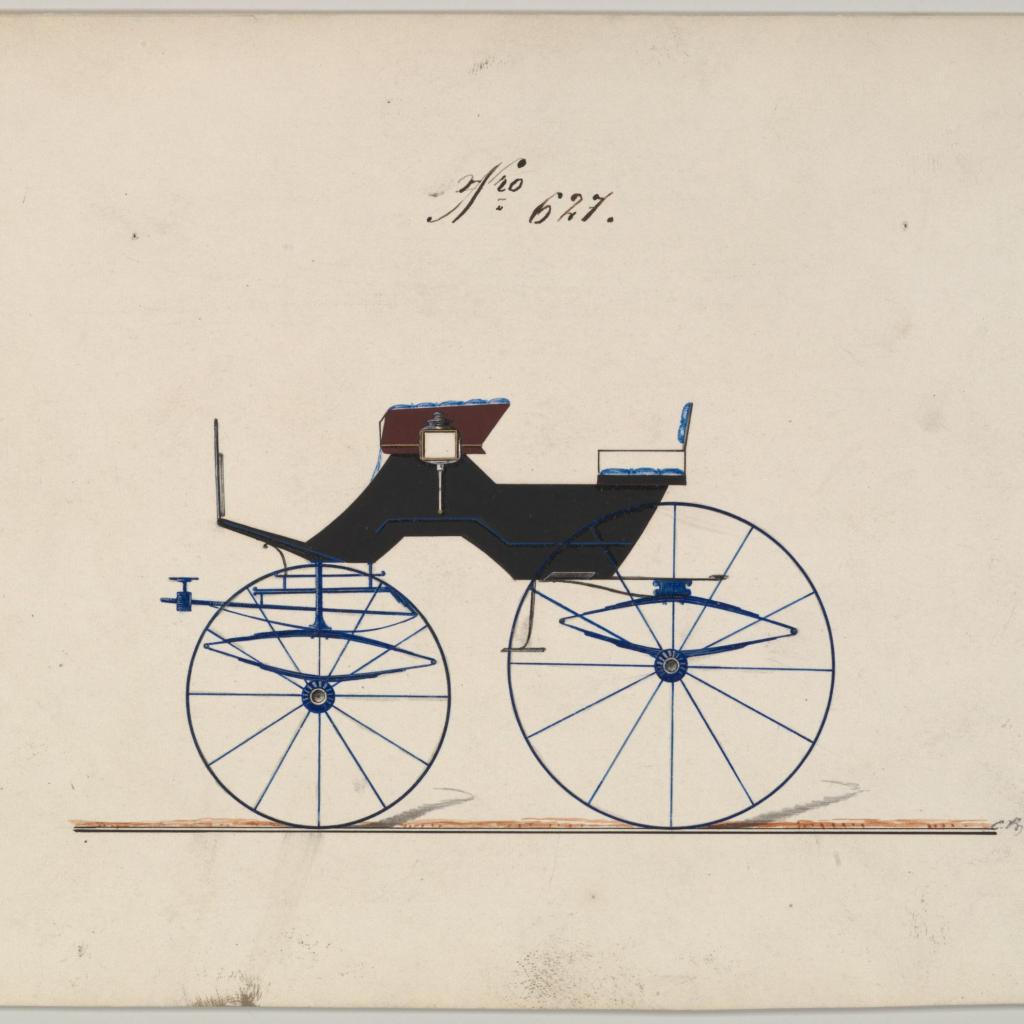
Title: Dog Cart Phaeton #627
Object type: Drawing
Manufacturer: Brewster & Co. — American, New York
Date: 1850–70
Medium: Pen and black ink, watercolor and gouache with gum arabic
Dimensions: sheet: 6 1/4 x 8 3/4 in. (15.9 x 22.2 cm)
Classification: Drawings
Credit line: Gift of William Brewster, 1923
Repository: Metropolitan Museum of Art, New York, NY